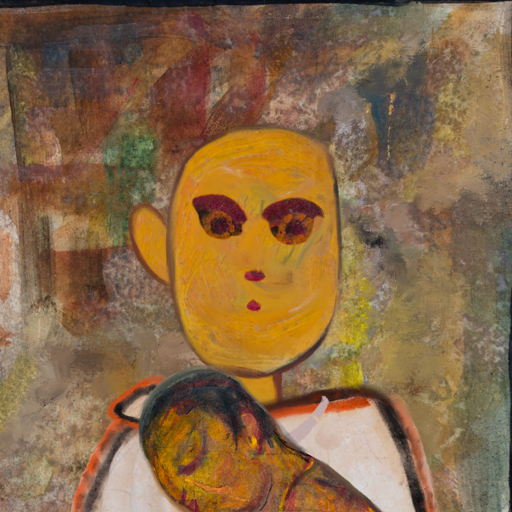
Background: Mosgoul, Head And Neck Front: After_Raid, Face Front: Doll, Bust: Roy_Bahadur, Hair Front: Blank, Head Accessory: Blank, Second Necklace: Blank, Necklace: Hypocrite_2, Baby: GypsyMother_Baby